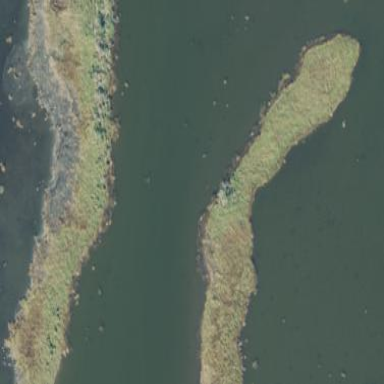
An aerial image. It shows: Wetland area.